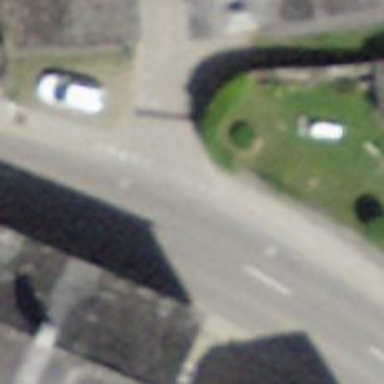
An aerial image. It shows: Road with "give way" sign.